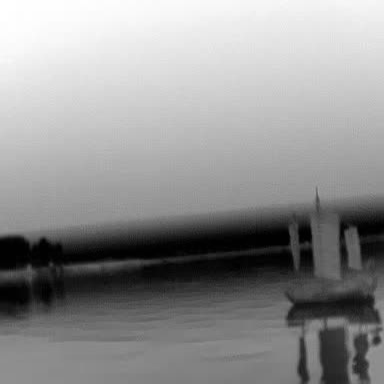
There is a sailboat in the infrared image.